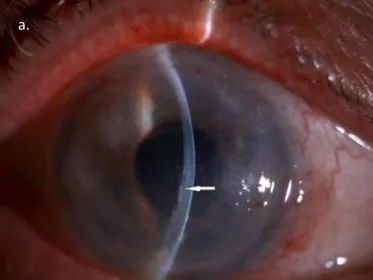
A. Coin-shaped keratic precipitate on the cornea endothelium (white arrow).
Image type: ophthalmic_imaging (slit_lamp_photograph)